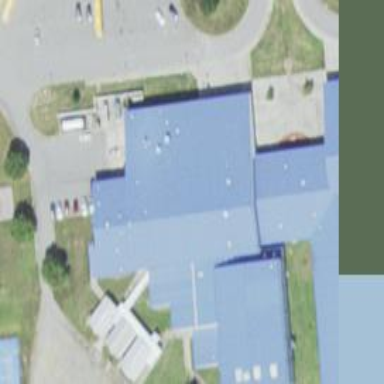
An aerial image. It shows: School.